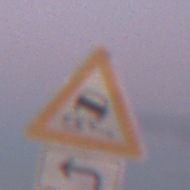
Verkehrszeichen: SchleuderOderRutschgefahr
Zusatzzeichen unten: RichtungsangabeDurchPfeile2
Umgebung: Outdoor, Nature
Tageszeit: SunriseSunset
Wetter: PartlyCloudy
Licht: Natural
Jahreszeit: NotSpecified
Kontrast: LowContrast